Question: I am following this guide to integrate google plus with my android app: <URL>
When I try to run the the Keytool utility to get the SHA-1 fingerprint of the certificate, I get the output as follows:
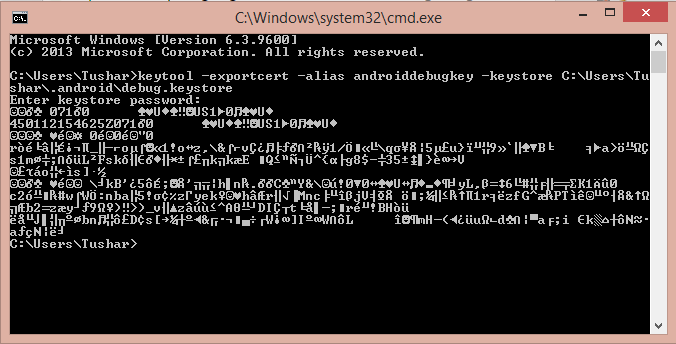
Answer: You are missing the arguments '-list -v' on the end of your keytool call. It should look like:
'''
keytool -exportcert -alias androiddebugkey -keystore <path-to-debug-or-production-keystore> -list -v
'''